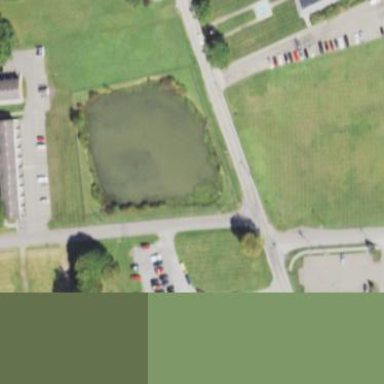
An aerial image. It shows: Natural pond.